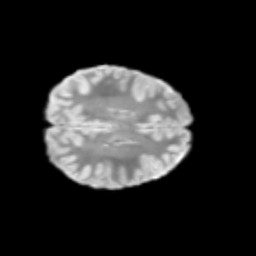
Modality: T2w
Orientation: axial
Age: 9
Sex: female
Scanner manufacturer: siemens
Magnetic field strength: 3 T
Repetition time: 3.8 s
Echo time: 0.07 s